Question: Count the number of objects in the diagram.
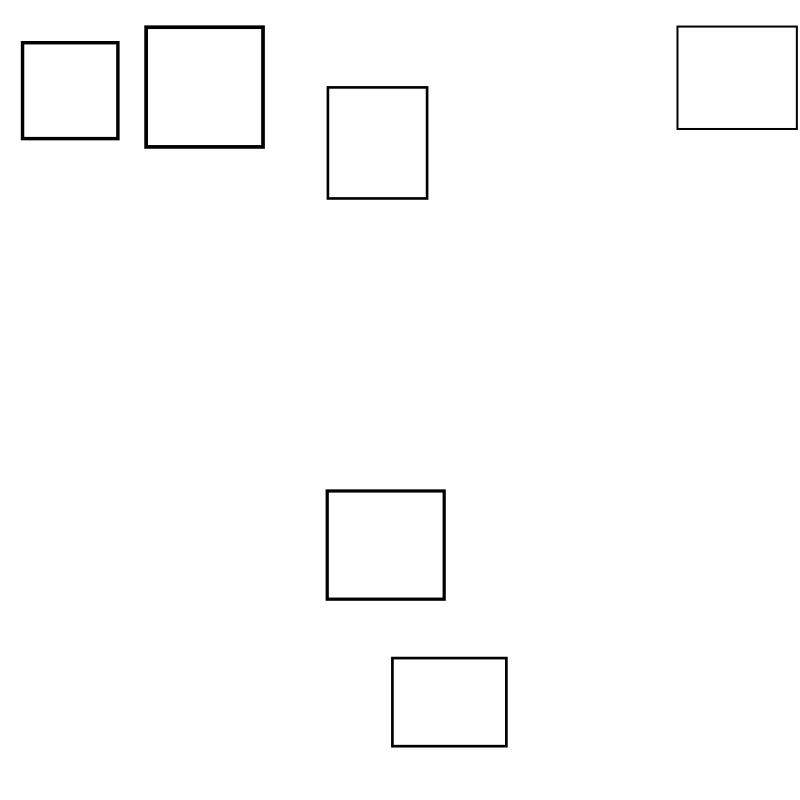
Answer: 6